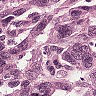
Metastatic tissue present: yes